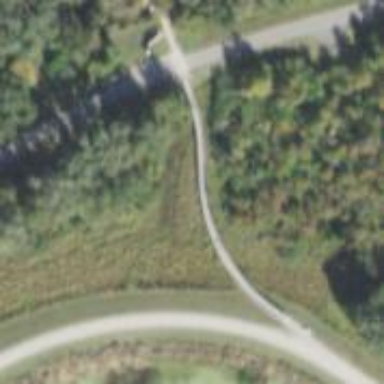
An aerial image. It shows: Footway bridge.